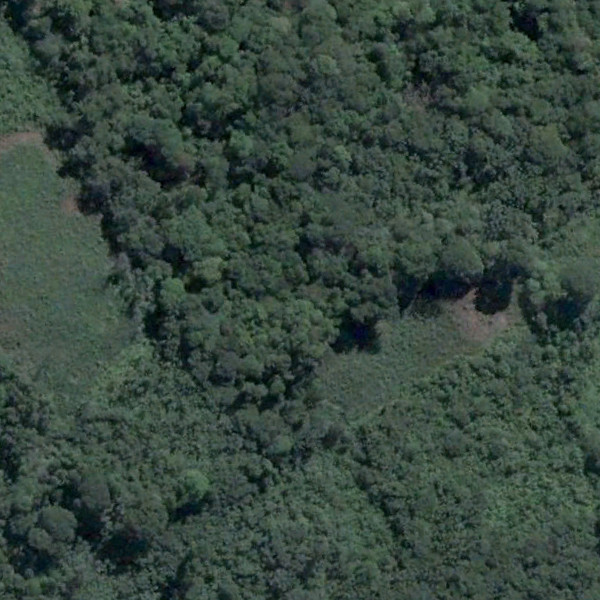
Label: Forest